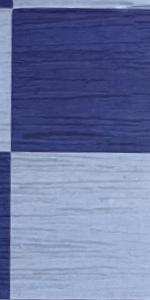
Label: Empty